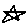
Label: star